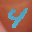
Label: 4